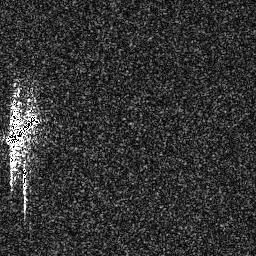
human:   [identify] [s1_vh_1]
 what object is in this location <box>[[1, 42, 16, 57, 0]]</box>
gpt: <ref>1 medium ship at the left</ref>